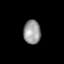
Tissue: lung
Cell type: Epithelial cells
Senescence score: 0.204
Nuclear area (px): 407
Mean DAPI intensity: 151.351